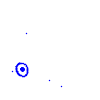
Particle: proton